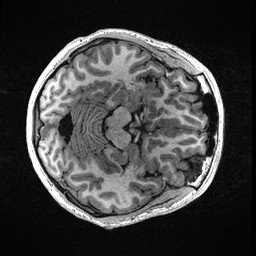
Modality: T1w
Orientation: axial
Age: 24
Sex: male
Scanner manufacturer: ge
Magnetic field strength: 3 T
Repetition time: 0.006952 s
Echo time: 0.00292 s